Question: I'm trying to create a JQuery menu that:
1. Always opens its children to the right
2. Always flips its position where required so that it never disappears off the bottom of the screen.
Something like this...

I expected the following would work...
'''
$('#filter-menu-button-menu').menu({
position: {
my: "right top",
at: "left top"
}
});
'''
...but it only seems to work for the first child. The second child appears to the left of it (<URL>.
Can anyone suggest what I am doing wrong.
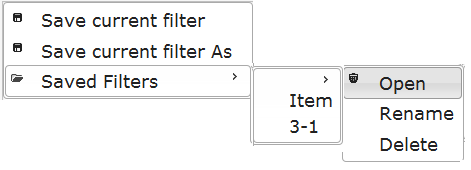
Answer: Try:
'''
$('#filter-menu-button-menu').menu({
"position": { my: "left top", at: "right top" }
});
'''
JsFiddle: <URL>
To tweak the behaviour of the child items, check the jQuery UI position documentation: <URL>
When a child collides with the window border, it will flip by default.